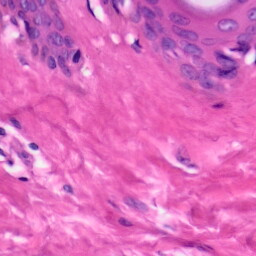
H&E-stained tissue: Skin